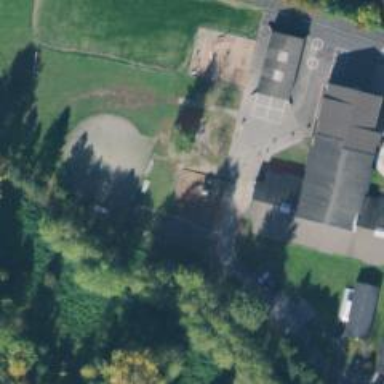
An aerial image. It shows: Playground with bridge.